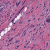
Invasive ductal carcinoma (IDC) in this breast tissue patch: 0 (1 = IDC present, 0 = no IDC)